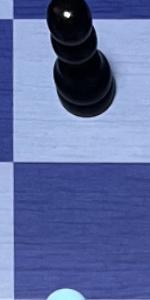
Label: Empty